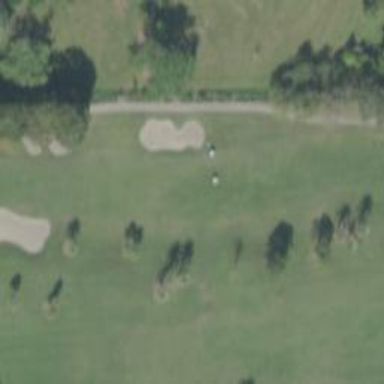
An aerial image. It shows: Golf hole.